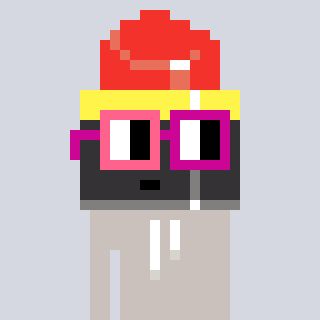
a pixel art character with square pink and red glasses, a lipstick-shaped head and a foggrey-colored body on a cool background